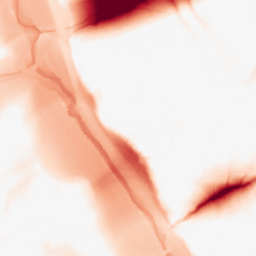
Category: morphological
Decomposition family: tophat
Decomposition parameters: size: 50
mode: black
Upsampling method: bicubic_16x
Upsampling parameters: scale: 16
Upsampling scale: 16